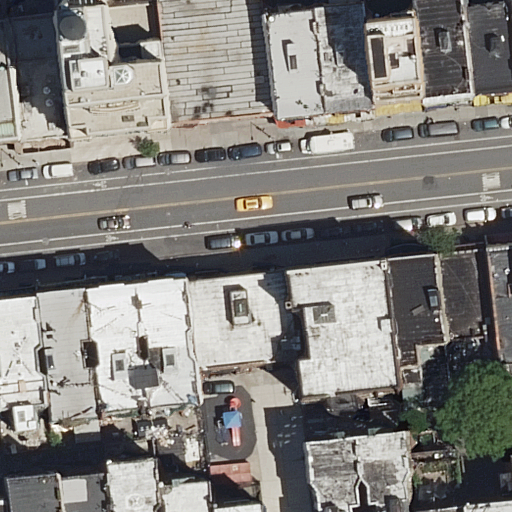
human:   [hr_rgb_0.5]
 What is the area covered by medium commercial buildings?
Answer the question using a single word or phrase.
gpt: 0m2

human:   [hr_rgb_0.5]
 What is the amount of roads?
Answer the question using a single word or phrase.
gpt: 1

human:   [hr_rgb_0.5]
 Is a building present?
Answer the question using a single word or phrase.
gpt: yes

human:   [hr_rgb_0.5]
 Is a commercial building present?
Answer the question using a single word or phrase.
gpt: no

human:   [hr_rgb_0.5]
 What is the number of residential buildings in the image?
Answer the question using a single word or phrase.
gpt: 29

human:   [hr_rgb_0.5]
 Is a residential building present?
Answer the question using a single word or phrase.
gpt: yes

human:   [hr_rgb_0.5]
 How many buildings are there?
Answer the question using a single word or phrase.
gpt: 29

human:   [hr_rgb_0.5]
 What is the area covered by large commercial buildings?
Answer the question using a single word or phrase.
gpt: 0m2

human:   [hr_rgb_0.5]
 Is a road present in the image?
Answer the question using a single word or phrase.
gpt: yes

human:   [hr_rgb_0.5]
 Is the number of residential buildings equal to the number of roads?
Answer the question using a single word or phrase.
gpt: no

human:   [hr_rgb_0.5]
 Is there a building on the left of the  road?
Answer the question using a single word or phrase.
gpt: yes

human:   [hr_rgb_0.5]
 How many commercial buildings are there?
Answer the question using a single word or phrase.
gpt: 0

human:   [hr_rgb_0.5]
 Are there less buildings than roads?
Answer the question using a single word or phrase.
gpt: no

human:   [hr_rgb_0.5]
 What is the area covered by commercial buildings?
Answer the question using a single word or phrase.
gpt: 0m2

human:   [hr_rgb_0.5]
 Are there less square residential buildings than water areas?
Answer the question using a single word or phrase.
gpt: no

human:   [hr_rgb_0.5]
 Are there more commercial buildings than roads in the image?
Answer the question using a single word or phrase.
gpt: no

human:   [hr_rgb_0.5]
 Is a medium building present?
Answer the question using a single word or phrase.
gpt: yes

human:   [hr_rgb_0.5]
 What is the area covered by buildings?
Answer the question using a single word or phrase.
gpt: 5519m2

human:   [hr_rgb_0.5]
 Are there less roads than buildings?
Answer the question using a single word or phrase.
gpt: yes

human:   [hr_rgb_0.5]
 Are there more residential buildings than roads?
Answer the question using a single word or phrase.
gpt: yes

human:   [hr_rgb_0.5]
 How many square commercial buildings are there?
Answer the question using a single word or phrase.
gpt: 0

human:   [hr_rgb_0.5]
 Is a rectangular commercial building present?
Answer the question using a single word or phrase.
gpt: no

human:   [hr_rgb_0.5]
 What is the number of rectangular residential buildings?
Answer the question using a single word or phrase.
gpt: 19

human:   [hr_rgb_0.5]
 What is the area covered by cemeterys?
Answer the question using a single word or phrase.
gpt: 0m2

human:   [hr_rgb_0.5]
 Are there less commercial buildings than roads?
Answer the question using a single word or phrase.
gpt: yes

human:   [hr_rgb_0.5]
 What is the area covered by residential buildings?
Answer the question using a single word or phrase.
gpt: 5519m2

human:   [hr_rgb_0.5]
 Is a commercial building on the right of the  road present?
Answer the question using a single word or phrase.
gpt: no

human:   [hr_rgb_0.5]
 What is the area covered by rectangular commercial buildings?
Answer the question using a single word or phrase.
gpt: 0m2

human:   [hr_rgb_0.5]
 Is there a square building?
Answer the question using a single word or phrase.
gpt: no

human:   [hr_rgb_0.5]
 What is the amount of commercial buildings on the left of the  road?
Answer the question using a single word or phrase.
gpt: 0

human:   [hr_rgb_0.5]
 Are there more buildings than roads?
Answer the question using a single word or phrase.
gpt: yes

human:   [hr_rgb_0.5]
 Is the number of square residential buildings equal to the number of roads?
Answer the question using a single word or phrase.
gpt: no

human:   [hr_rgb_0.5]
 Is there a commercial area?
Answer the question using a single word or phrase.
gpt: no

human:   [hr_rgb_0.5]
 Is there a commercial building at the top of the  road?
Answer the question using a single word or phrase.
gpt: no

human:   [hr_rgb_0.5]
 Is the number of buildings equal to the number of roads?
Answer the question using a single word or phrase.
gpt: no

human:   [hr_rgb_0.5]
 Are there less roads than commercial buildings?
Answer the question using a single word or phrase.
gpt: no

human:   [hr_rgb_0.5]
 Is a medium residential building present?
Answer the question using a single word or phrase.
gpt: yes

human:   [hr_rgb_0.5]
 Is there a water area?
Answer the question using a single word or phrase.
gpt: no

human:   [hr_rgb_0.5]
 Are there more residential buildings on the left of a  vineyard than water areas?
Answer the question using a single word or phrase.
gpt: no

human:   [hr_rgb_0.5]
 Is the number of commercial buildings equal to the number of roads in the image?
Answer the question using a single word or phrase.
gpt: no

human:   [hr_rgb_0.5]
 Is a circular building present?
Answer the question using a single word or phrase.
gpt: no

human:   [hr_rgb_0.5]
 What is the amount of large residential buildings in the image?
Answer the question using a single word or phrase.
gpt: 3

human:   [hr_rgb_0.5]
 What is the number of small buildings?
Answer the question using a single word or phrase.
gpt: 8

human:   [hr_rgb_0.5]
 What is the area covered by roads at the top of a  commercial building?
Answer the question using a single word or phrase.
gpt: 0m2

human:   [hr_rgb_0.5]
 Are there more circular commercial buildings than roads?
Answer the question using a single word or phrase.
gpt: no

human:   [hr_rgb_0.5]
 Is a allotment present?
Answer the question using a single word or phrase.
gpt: no

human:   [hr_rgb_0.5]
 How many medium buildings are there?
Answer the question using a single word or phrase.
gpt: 18

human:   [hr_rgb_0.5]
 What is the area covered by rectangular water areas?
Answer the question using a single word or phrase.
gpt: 0m2

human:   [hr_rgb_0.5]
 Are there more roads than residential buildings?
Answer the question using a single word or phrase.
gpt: no

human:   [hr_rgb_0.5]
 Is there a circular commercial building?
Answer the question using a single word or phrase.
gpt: no

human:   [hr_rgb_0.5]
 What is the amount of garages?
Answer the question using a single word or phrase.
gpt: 0

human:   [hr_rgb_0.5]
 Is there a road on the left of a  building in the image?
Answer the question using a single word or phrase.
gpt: no

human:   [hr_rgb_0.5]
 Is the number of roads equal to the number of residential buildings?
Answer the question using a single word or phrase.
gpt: no

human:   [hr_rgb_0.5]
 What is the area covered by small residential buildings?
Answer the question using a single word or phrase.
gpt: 305m2

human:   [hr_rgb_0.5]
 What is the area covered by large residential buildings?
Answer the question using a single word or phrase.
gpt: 1541m2

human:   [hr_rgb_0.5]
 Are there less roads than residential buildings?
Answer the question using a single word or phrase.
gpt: yes

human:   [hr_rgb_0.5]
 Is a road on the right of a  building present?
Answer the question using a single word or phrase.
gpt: no

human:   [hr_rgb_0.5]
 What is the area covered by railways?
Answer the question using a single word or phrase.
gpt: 0m2

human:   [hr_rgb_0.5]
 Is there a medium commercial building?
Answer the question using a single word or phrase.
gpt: no

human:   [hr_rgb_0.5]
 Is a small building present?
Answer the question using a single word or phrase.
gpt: yes

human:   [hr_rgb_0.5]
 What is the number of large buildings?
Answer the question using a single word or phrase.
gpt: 3

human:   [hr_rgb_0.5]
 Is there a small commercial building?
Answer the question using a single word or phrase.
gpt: no

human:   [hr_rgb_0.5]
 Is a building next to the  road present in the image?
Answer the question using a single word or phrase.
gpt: yes

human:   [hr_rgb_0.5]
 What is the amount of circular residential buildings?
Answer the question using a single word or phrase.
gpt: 0